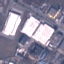
Label: Industrial